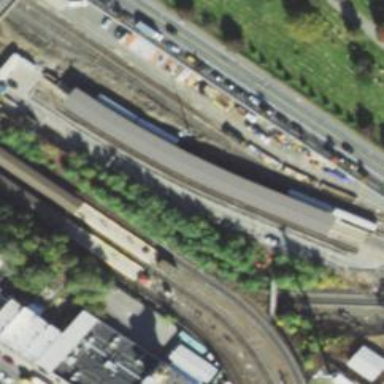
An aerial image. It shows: Yard area with electrified rail on top.